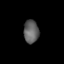
Tissue: lung
Cell type: T cells
Senescence score: 0.1361
Nuclear area (px): 342
Mean DAPI intensity: 95.719